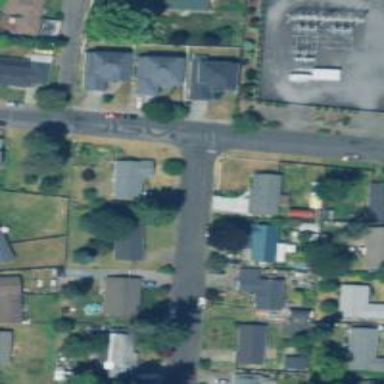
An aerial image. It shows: Residential road with sidewalk on the left side.